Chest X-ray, AP view. Patient: 53 years old, sex F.
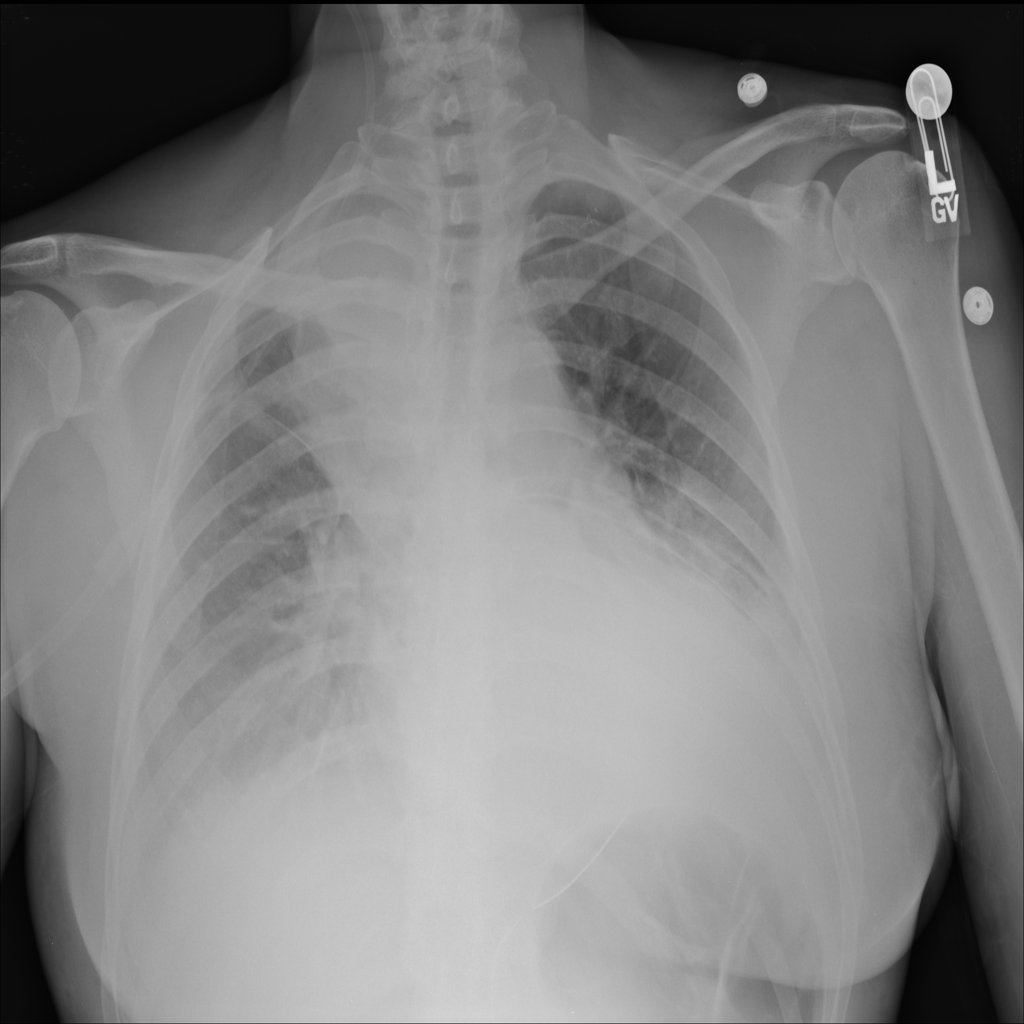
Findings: Atelectasis